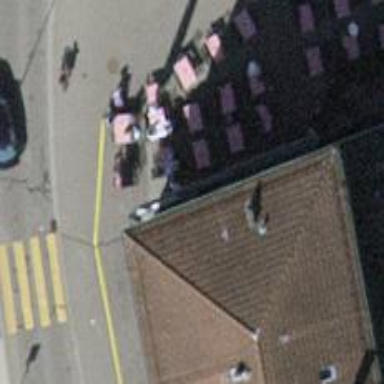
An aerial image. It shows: Restaurant.